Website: ulta-beauty
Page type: account-dashboard
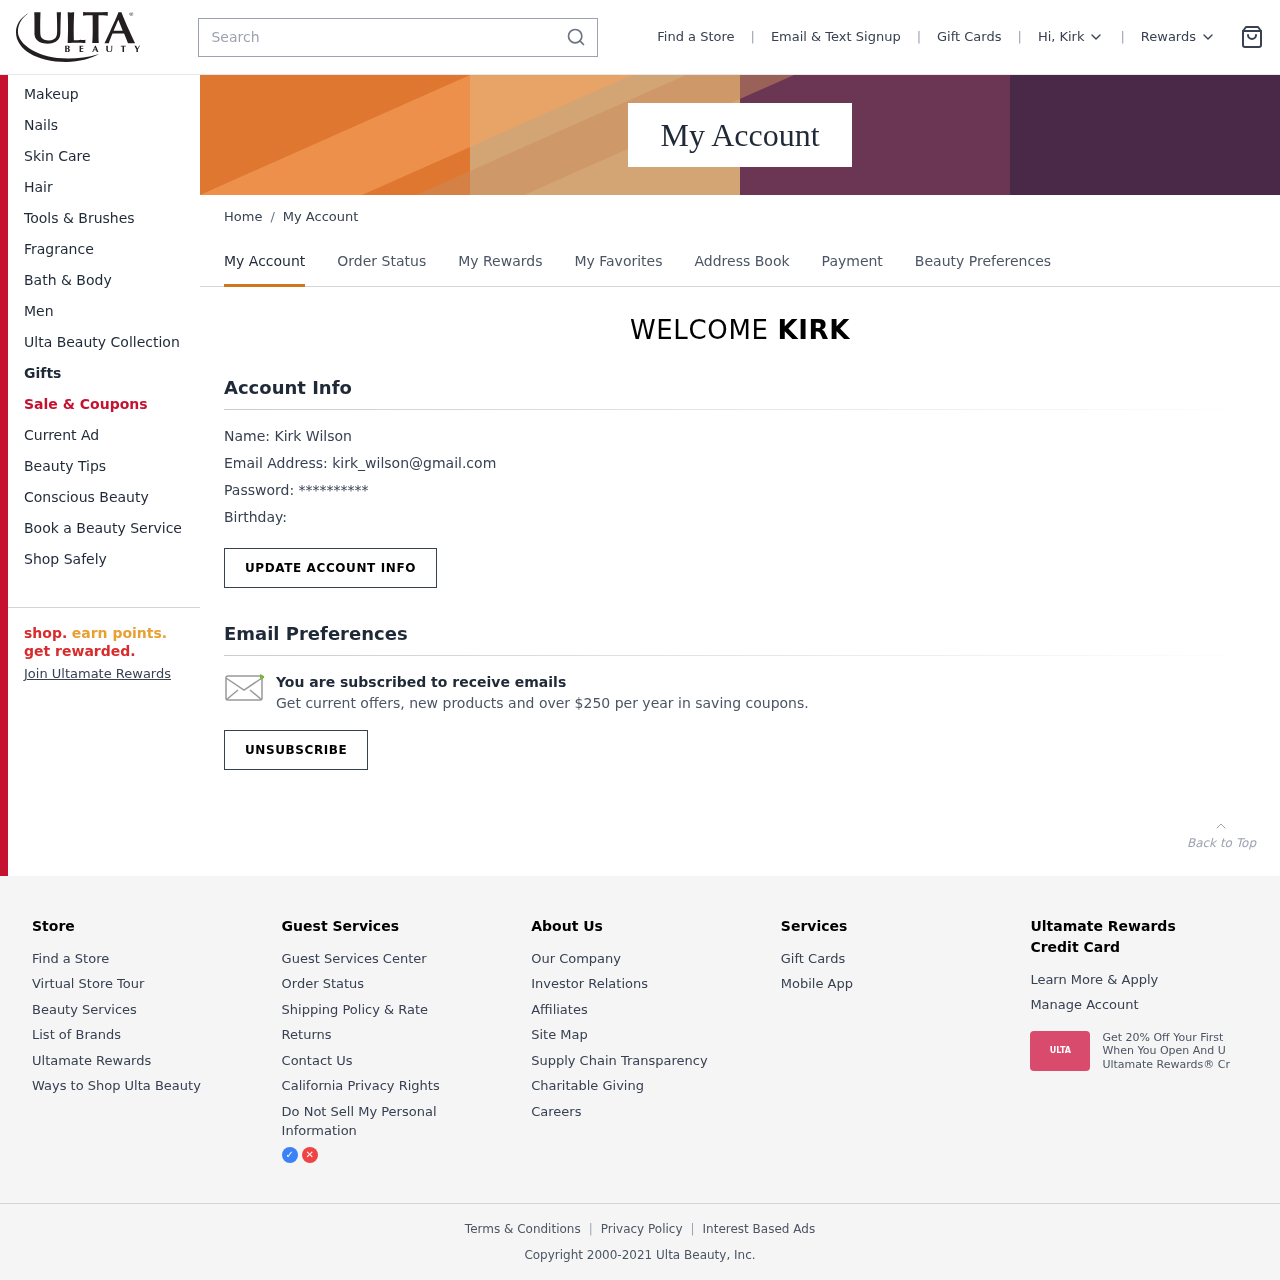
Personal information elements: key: PII_EMAIL
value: kirk_wilson@gmail.com
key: PII_FIRSTNAME
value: Kirk
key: PII_FIRSTNAME
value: KIRK
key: PII_FULLNAME
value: Kirk Wilson
Search elements: key: HEADER_SEARCH
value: Search